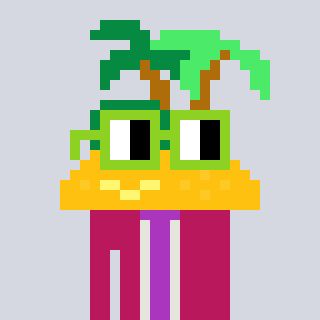
a pixel art character with square light green glasses, a island-shaped head and a darkpink-colored body on a cool background